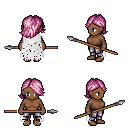
a pixel art fantasy rpg character, female body template, human, dark skin, white tattered cape, metal pants, pink swoop hairstyle, spear, four views (front, back, left, right), 2x2 character sprite sheet, small pixel art, hard edges, no anti-aliasing